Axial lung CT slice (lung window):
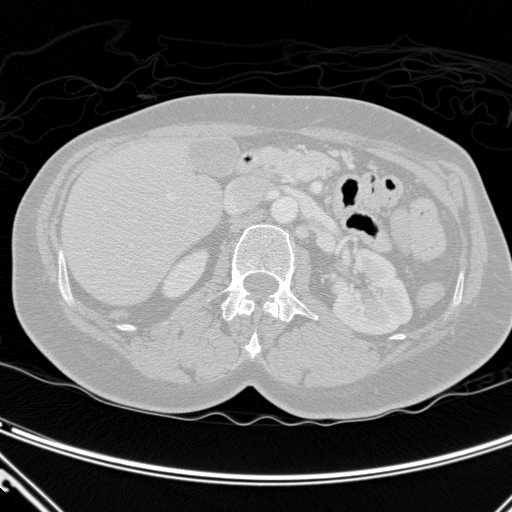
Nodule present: no